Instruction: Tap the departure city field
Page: home
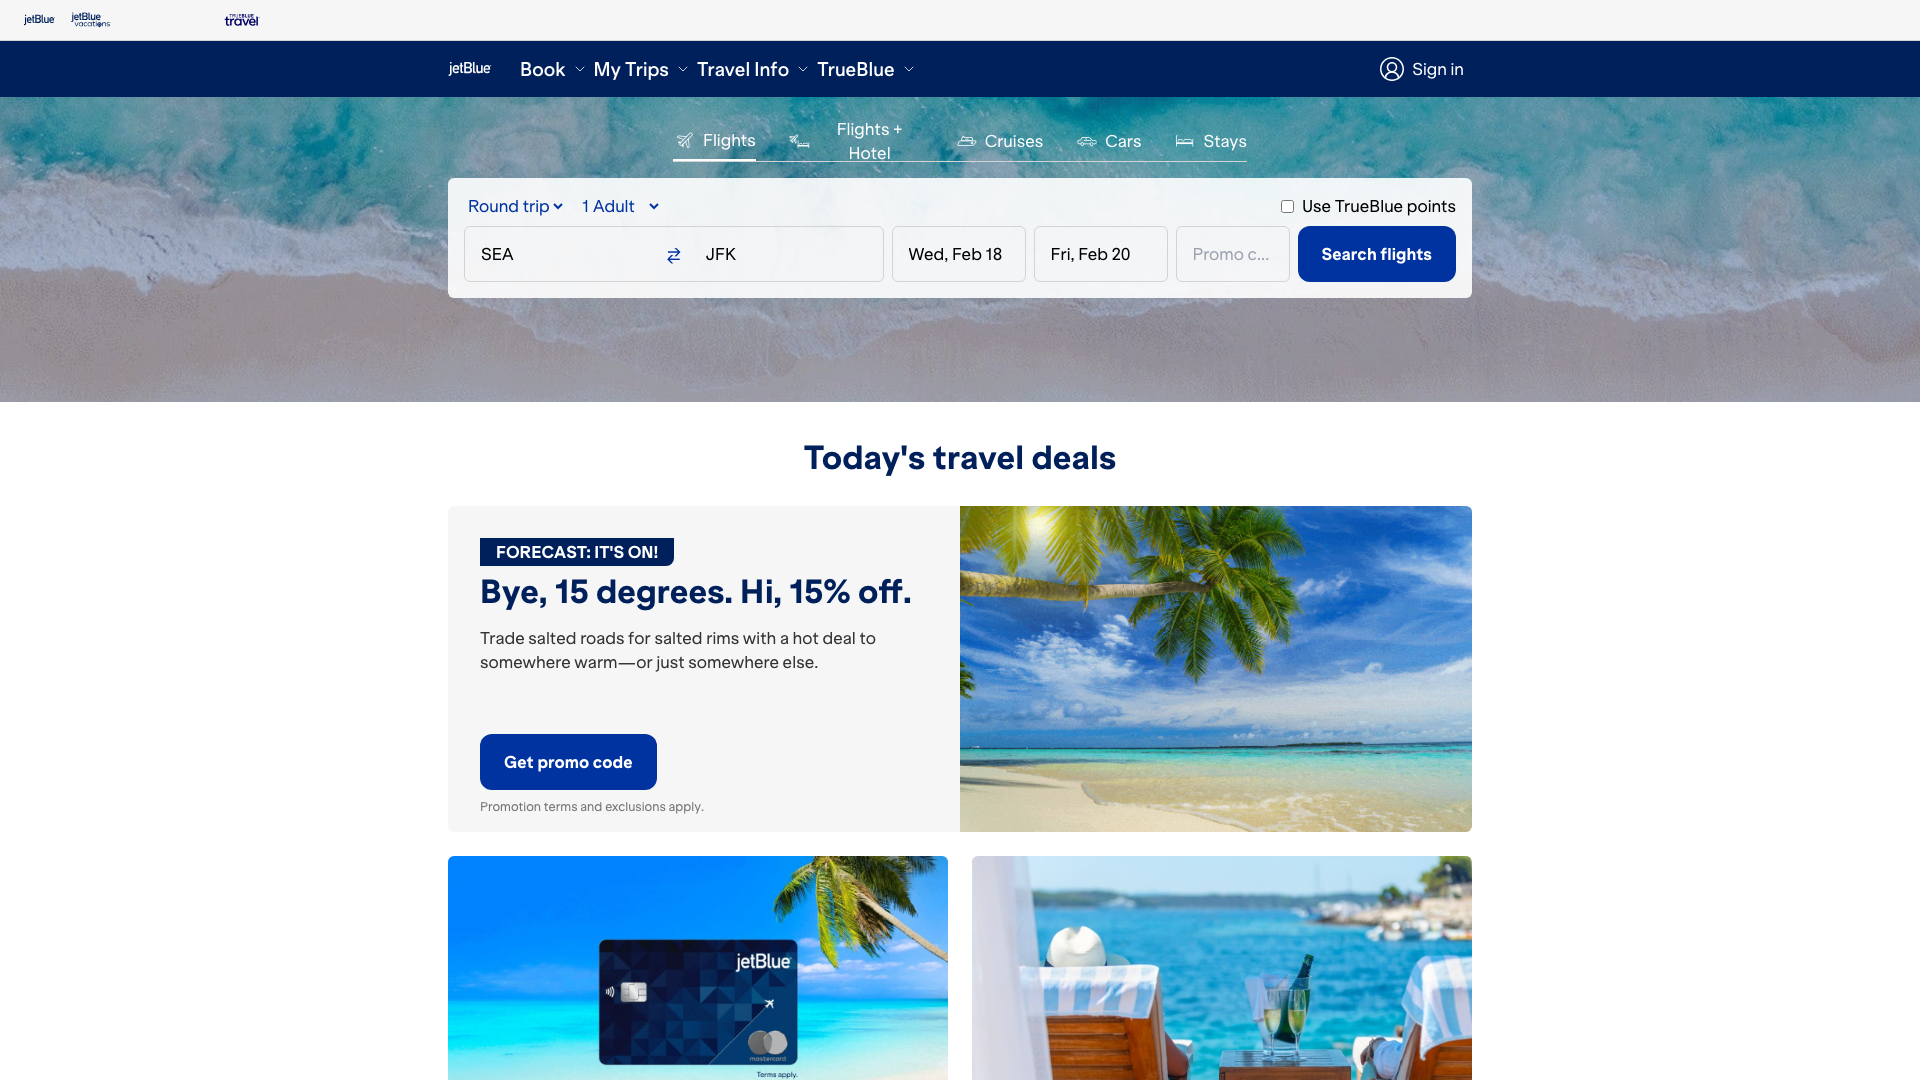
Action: click